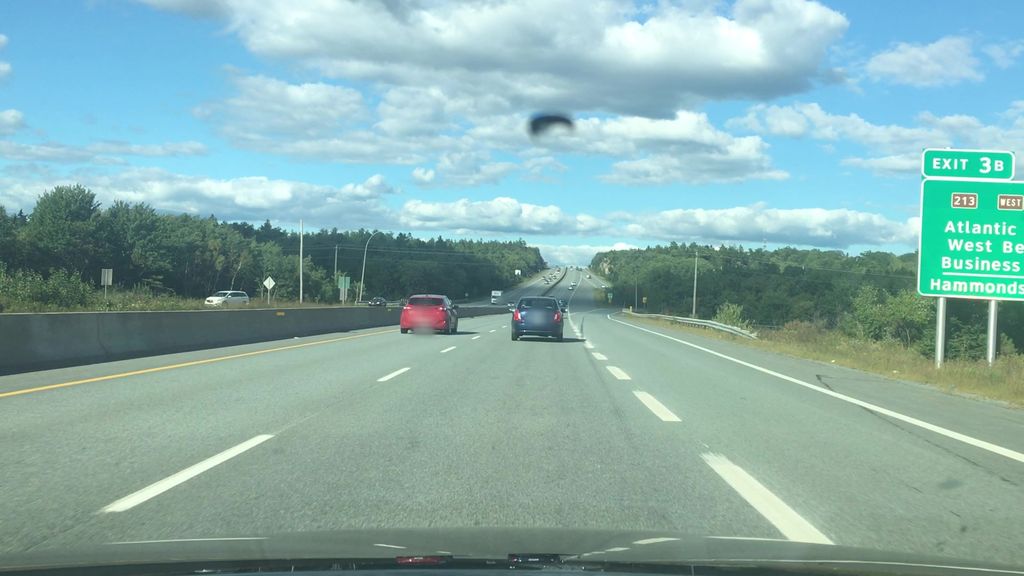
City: halifax